Interaction volume radius: 10 \u00c5
Interaction volume height: 10 \u00c5
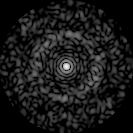
Disorder parameter: 0.845